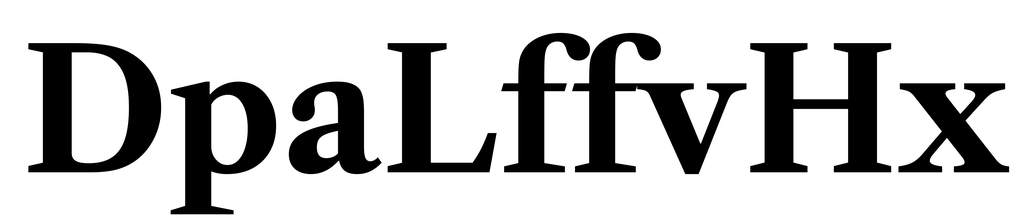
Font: LibreCaslonText_Bold